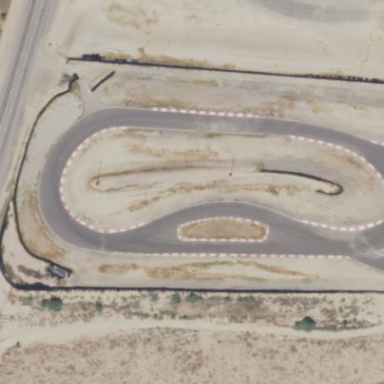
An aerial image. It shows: Motor sport raceway.